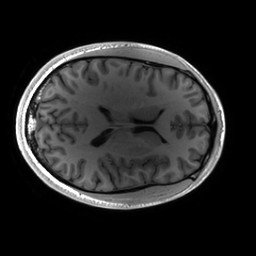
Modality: T1w
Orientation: axial
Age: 28
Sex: female
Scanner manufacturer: ge
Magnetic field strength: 3 T
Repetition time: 0.00724 s
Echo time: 0.0027 s